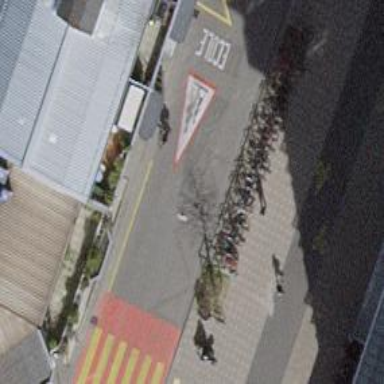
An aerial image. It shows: Bus stop with shelter for public transportation.